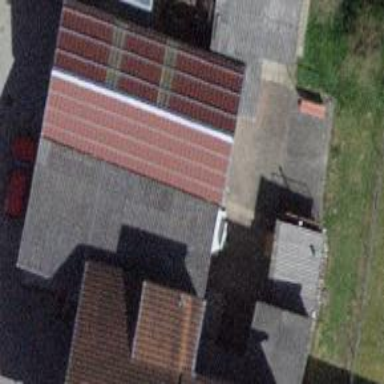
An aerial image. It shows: Building with tile roof.